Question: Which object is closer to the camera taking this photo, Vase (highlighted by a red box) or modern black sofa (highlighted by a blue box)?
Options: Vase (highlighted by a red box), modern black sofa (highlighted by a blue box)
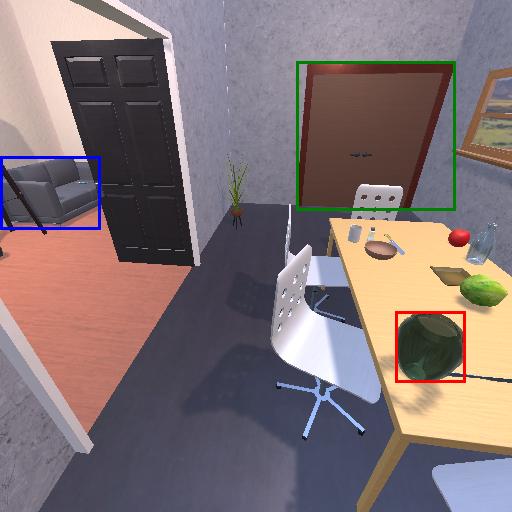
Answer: Vase (highlighted by a red box)